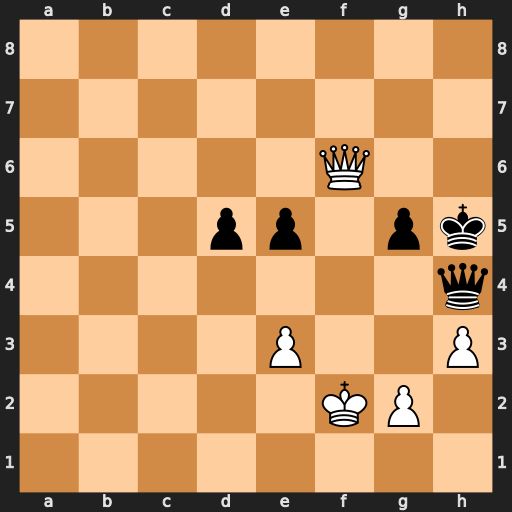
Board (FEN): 8/8/5Q2/3pp1pk/7q/4P2P/5KP1/8
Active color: w
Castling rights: -
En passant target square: -
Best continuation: g3 Qxh3 Qh8+ Kg6 Qxh3